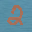
Label: 2